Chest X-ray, AP view. Patient: 60 years old, sex M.
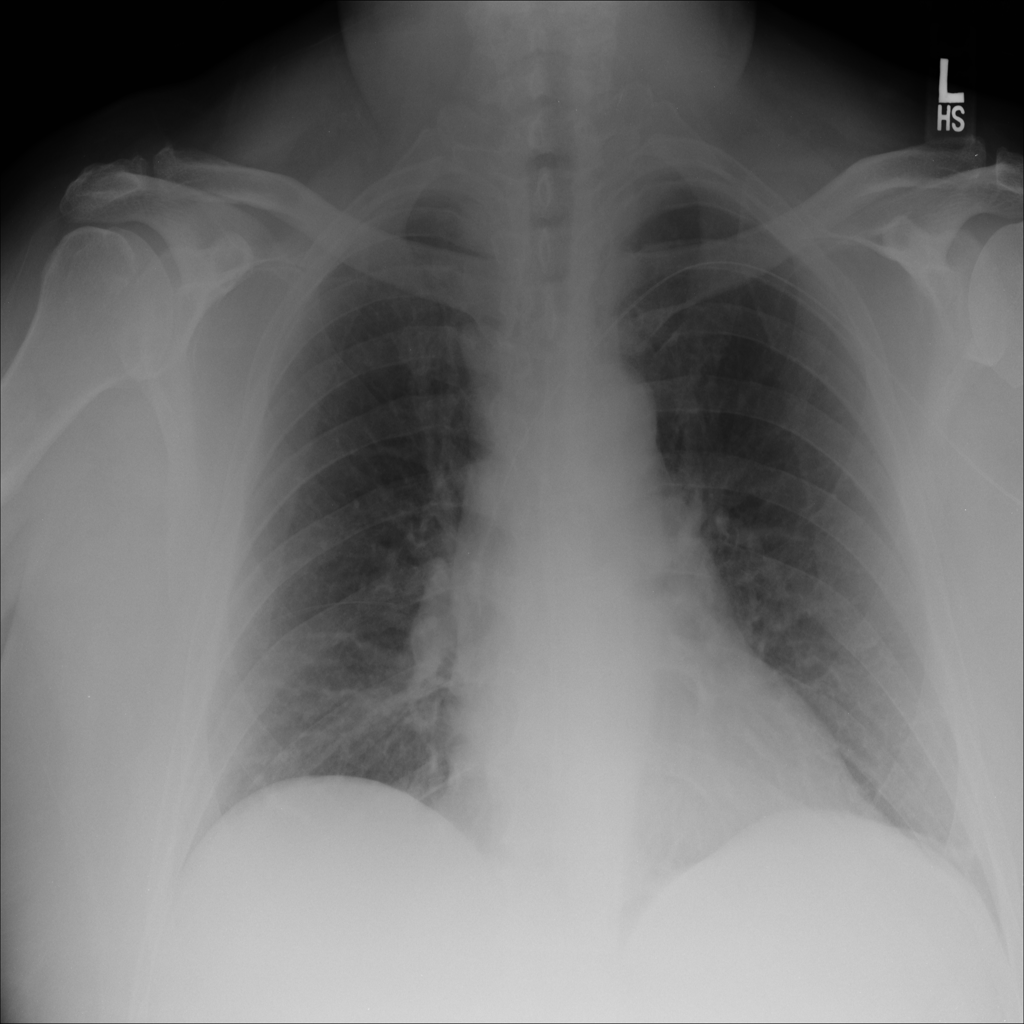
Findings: No Finding